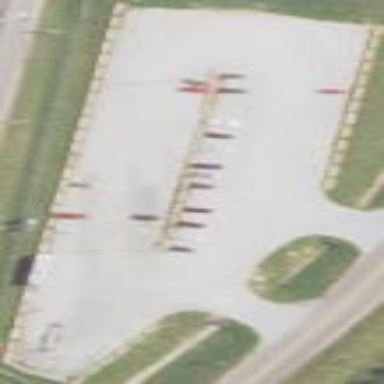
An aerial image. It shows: Parking area with park and ride facilities.